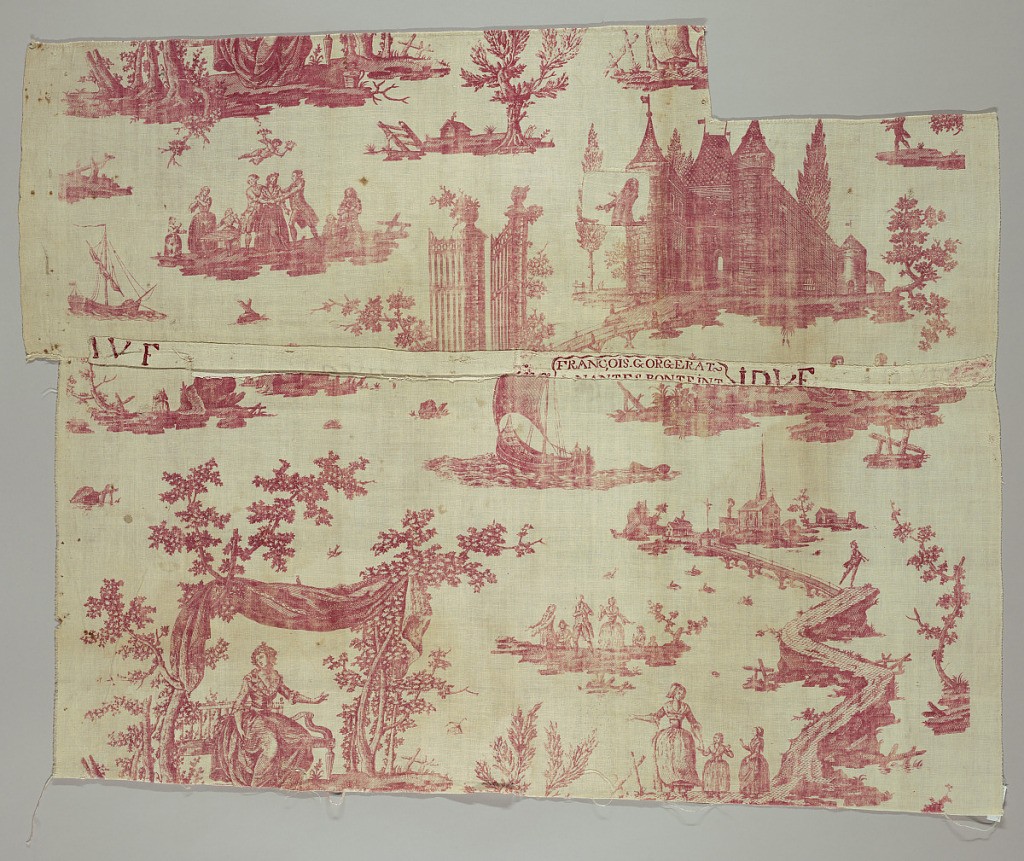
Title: Nina, ou la folle par amour
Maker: Gorgerat Frères et Cie., Nantes, France, 1783–1815
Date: ca. 1790
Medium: cotton Technique: printed by engraved copper plate on plain weave
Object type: Chef de piece
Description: Design in red on a white ground. Isolated scenes that illustrate the story of "Nina", a musical comedy by Dalayrac (1753-1809) in Paris in 1786. The book was by Marsollier (1750-1817).